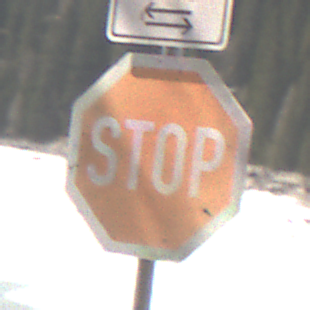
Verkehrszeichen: Stop
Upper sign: RichtungsangabeDurchPfeile9
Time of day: Midday
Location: Outdoor (Nature)
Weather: PartlyCloudy
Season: NotSpecified
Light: Natural